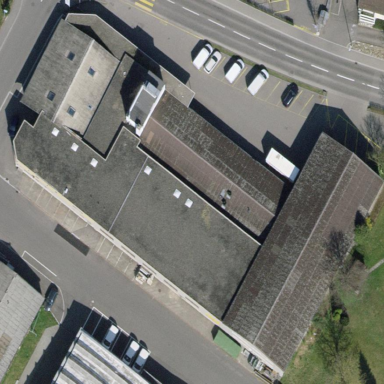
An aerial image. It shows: Building.